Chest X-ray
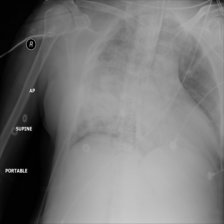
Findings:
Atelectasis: negative
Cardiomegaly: negative
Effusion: negative
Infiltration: positive
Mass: negative
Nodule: negative
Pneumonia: negative
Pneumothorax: negative
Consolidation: negative
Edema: negative
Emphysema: negative
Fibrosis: negative
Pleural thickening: negative
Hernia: negative